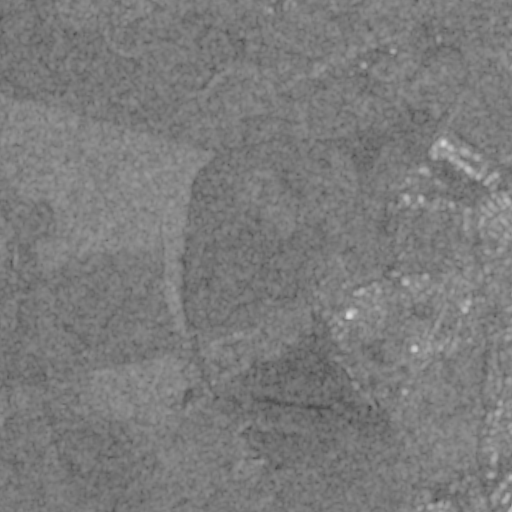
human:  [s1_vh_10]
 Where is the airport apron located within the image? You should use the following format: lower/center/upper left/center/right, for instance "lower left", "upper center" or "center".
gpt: The airport apron is located in the lower center of the image.
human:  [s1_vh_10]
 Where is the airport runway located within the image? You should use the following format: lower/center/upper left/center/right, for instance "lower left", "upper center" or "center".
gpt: The airport runway is located in the lower right of the image.
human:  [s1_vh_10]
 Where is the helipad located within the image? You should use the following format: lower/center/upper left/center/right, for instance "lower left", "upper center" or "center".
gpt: The helipad is located in the lower right of the image.
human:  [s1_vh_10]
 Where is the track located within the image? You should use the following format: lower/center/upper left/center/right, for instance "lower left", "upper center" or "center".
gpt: The track is located in the upper right of the image.
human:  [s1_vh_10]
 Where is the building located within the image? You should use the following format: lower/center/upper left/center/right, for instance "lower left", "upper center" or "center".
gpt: There is no building in the image.

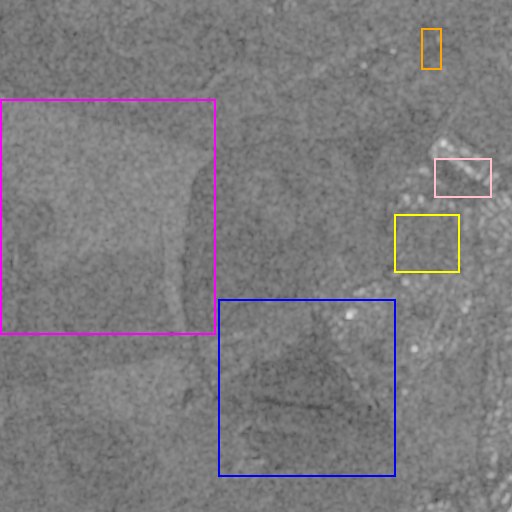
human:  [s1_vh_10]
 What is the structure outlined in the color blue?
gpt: The structure outlined in blue is an airport.
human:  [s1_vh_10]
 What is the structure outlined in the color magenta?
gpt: The structure outlined in magenta is a crop field.
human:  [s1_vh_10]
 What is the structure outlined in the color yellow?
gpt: The structure outlined in yellow is a park.
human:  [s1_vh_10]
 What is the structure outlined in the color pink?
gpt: The structure outlined in pink is a parking lot.
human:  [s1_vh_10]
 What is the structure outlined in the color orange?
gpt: The structure outlined in orange is a track.
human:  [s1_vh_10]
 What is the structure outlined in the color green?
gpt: There is no green outline.